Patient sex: M
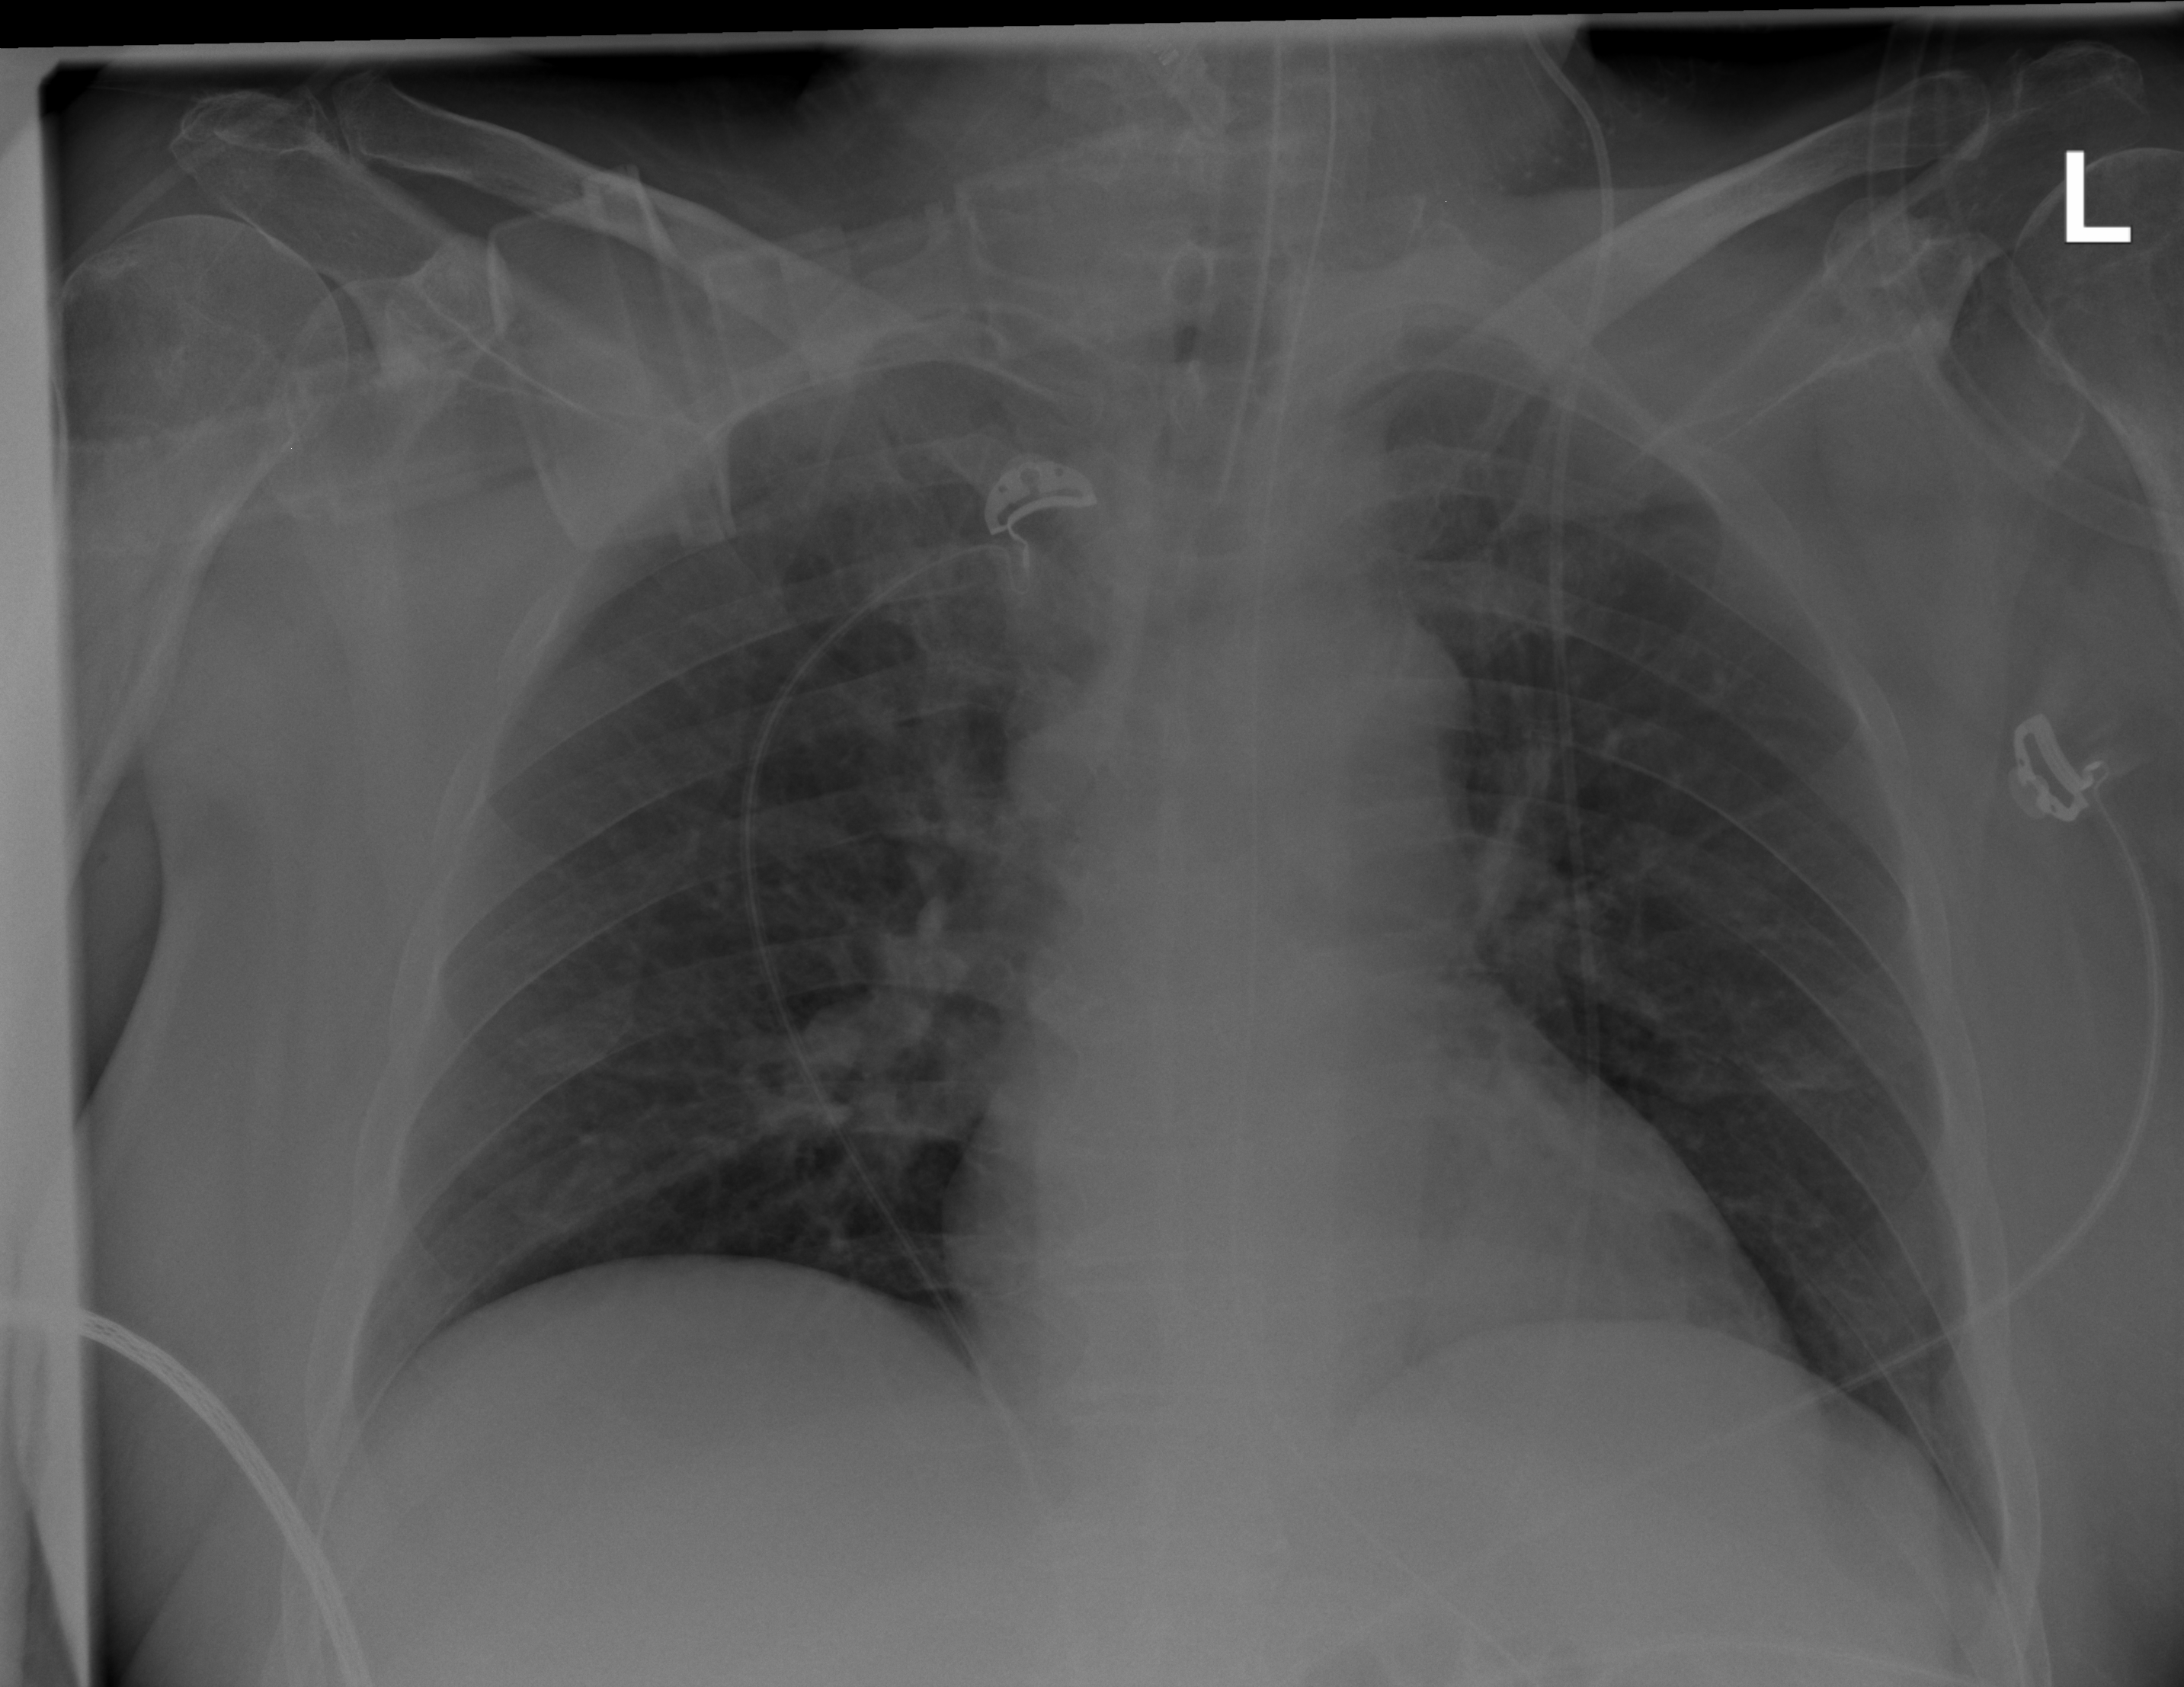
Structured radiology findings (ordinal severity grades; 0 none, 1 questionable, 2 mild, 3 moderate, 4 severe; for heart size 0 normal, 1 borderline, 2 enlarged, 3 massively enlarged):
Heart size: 1
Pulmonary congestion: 0
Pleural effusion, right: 0
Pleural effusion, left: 0
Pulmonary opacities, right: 0
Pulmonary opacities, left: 0
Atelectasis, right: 2
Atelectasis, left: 2